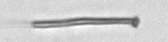
Label: fiber